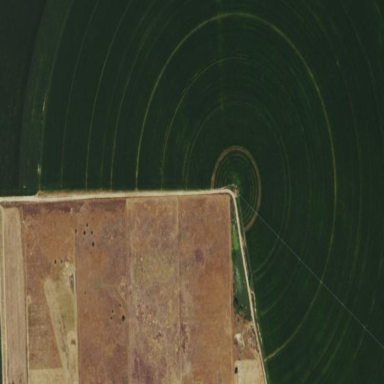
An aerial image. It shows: Farmland with pivot irrigation system.